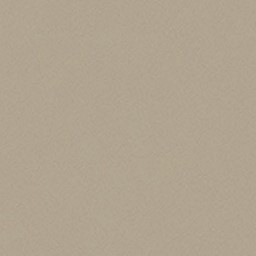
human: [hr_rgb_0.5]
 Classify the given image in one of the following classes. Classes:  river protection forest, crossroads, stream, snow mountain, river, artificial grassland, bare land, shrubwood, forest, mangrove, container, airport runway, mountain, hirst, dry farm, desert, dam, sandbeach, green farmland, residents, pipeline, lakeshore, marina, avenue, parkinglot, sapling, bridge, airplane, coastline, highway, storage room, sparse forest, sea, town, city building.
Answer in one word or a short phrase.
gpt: desert